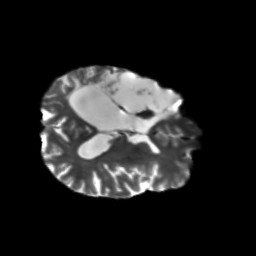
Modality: T2w
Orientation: axial
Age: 43
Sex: male
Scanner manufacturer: siemens
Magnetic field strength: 3 T
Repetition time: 5.47 s
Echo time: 0.0854 s